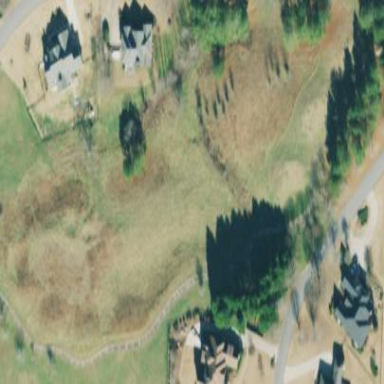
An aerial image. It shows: Rough area on grassy golf course.